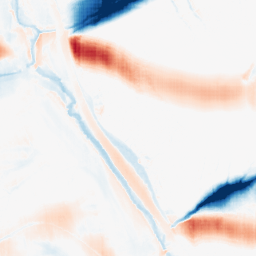
Category: morphological
Decomposition family: morphological_ellipse
Decomposition parameters: operation: average
width: 50
height: 10
Upsampling method: sinc_blackman
Upsampling parameters: scale: 4
kernel_size: 8
Upsampling scale: 4